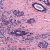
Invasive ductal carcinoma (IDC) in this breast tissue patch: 1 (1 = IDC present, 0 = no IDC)